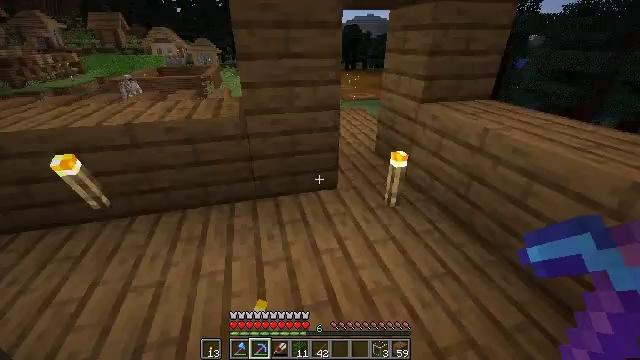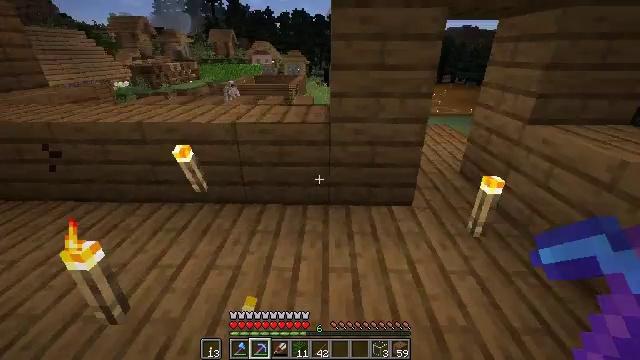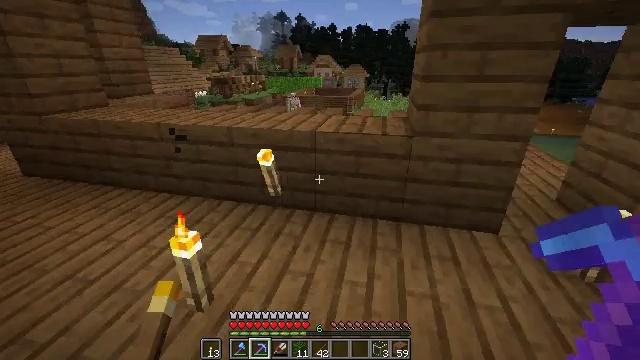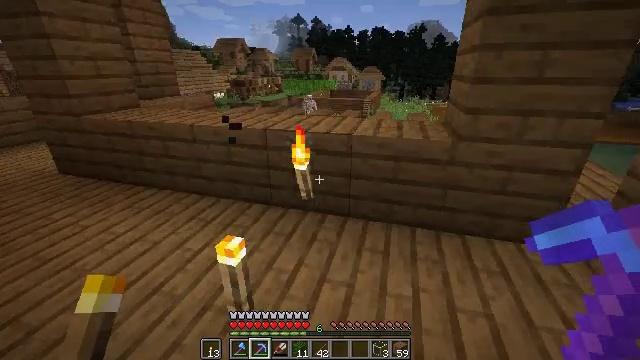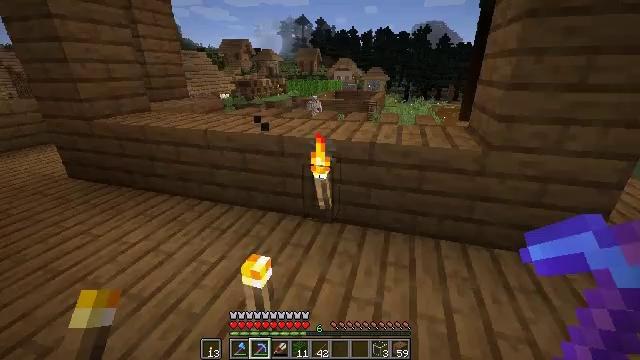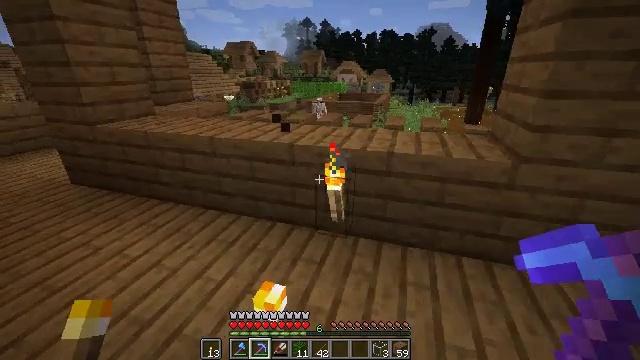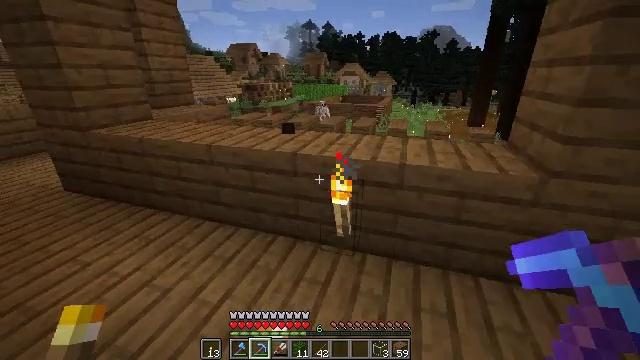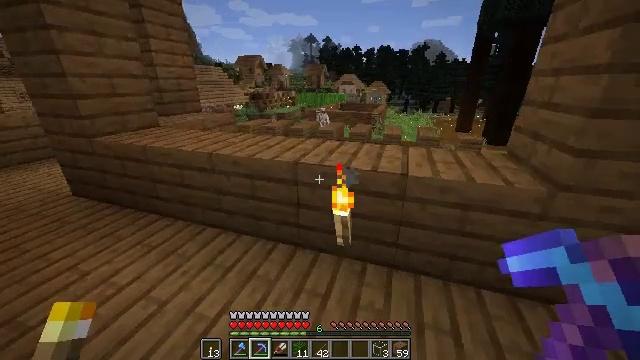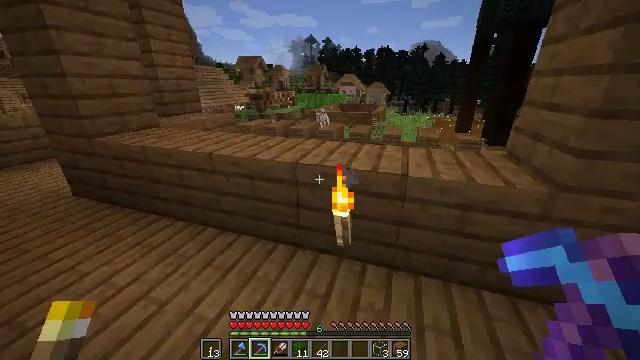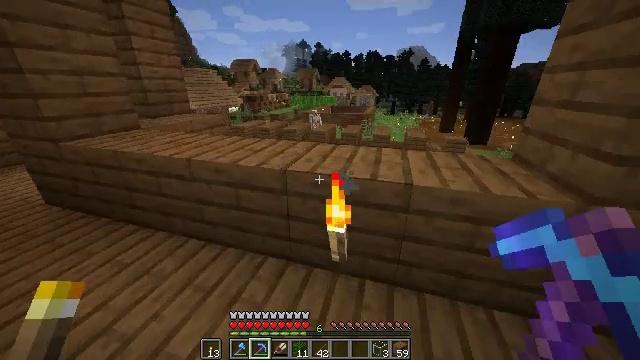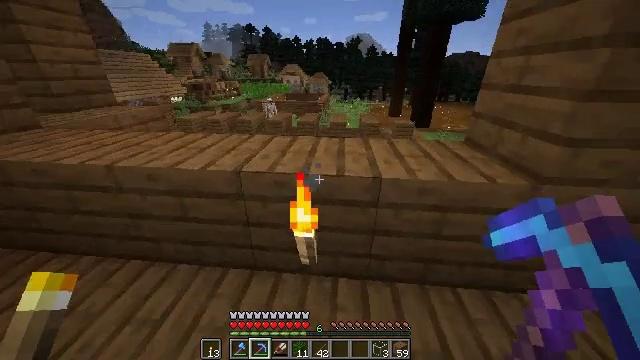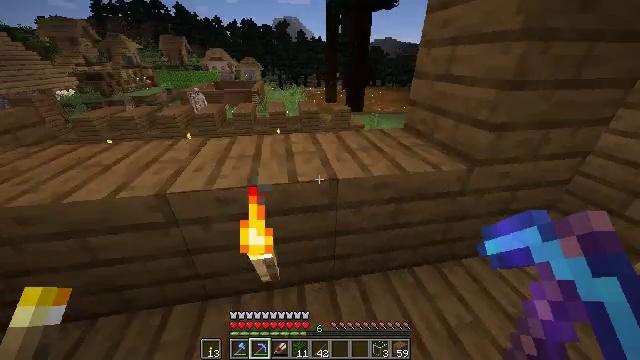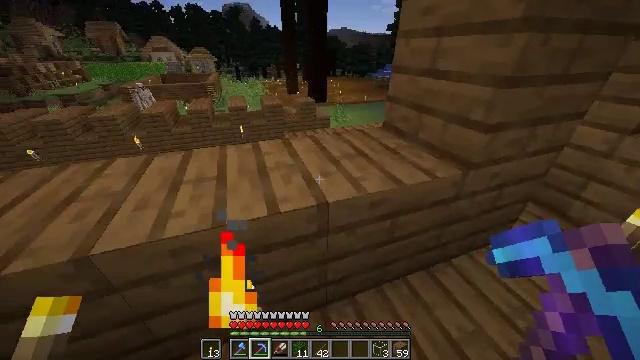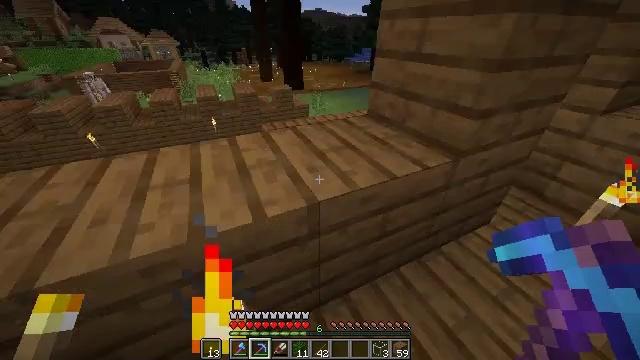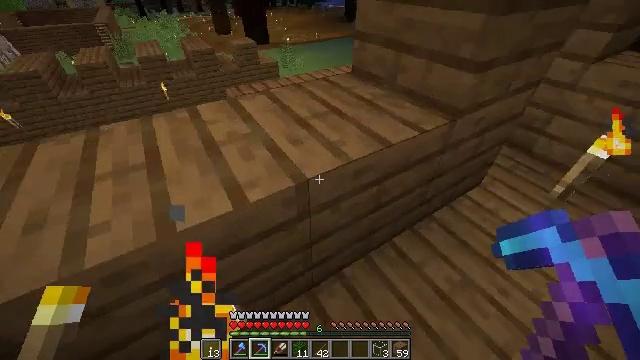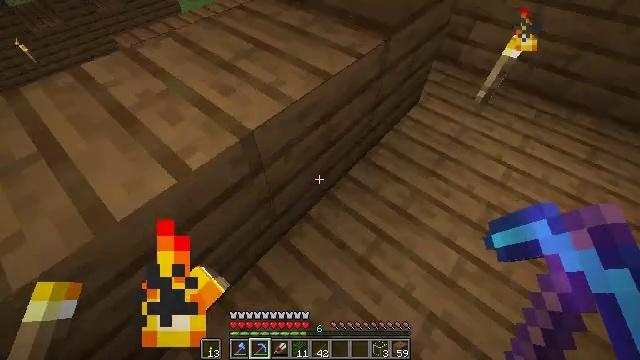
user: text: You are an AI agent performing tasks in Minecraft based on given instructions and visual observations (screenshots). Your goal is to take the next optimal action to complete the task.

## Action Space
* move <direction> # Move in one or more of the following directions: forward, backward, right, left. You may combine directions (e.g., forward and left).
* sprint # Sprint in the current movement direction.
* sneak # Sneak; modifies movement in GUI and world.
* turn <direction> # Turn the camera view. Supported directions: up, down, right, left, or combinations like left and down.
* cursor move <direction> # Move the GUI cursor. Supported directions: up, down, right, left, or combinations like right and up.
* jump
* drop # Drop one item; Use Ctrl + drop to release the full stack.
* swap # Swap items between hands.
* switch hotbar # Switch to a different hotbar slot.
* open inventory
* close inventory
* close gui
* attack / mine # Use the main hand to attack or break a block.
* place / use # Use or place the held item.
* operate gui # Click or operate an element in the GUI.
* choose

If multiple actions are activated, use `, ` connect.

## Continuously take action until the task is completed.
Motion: motion action
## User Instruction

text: Attack the torch to pick it up.
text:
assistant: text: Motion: move left, turn left and up
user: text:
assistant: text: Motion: move left, turn left and up
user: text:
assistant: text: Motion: move forward and move left, turn left
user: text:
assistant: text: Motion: move forward and move left
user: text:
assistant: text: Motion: move forward
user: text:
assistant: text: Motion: move forward, sprint
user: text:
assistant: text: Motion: move forward, sprint
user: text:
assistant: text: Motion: move forward, sprint
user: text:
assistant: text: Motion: move forward, sprint, turn right
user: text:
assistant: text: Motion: move forward, turn right and down
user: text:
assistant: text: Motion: move forward, turn right and down
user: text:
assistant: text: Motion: turn right and down
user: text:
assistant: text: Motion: turn right and down
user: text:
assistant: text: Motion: turn right and down
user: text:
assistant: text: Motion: move back, turn right and down
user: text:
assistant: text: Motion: move back, turn right and down
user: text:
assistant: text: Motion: move back, turn right and down
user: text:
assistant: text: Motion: move back, turn right
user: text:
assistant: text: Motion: move back, turn right and up
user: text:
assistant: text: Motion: turn right and up
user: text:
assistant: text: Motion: turn right
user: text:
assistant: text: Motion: turn right and up
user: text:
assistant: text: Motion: turn right
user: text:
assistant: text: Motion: turn right and up
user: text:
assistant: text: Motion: turn right and up
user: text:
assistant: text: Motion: turn right and up
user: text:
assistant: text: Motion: attack / mine
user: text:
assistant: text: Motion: attack / mine
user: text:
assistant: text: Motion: attack / mine
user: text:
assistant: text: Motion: turn left, attack / mine